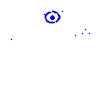
Particle: electron